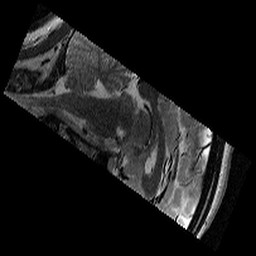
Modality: T2w
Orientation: sagittal
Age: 12
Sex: female
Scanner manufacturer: siemens
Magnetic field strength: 3 T
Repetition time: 9.23 s
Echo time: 0.067 s